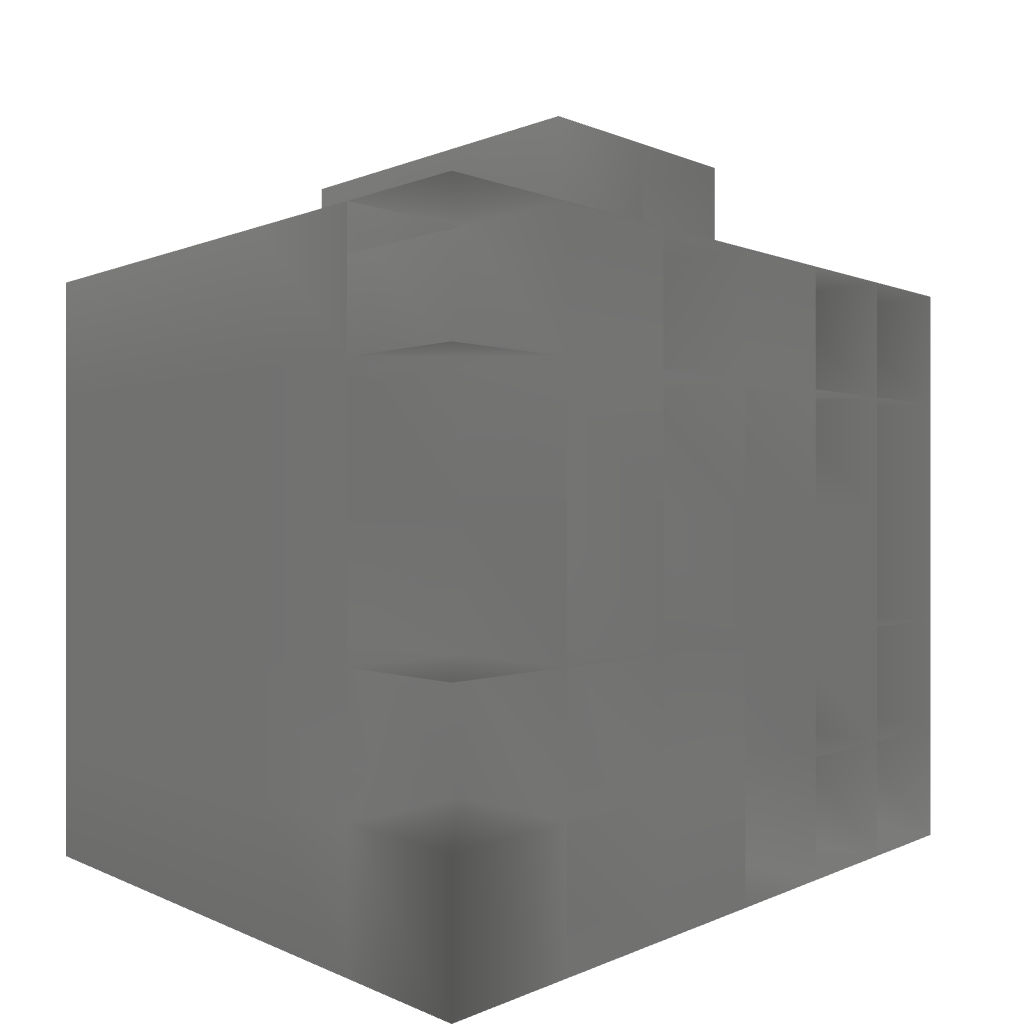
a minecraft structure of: XP shower